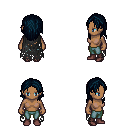
a pixel art fantasy rpg character, female body template, human, dark skin, black tattered cape, teal pants, raven long hairstyle, maroon shoes, four views (front, back, left, right), 2x2 character sprite sheet, small pixel art, hard edges, no anti-aliasing